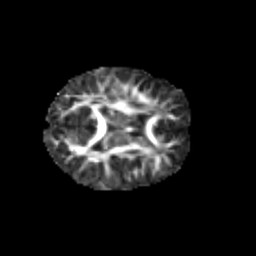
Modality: FA
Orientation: axial
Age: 6
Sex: female
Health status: healthy